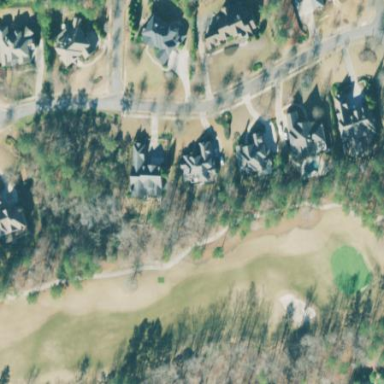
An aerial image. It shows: Rough area on grassy golf course.